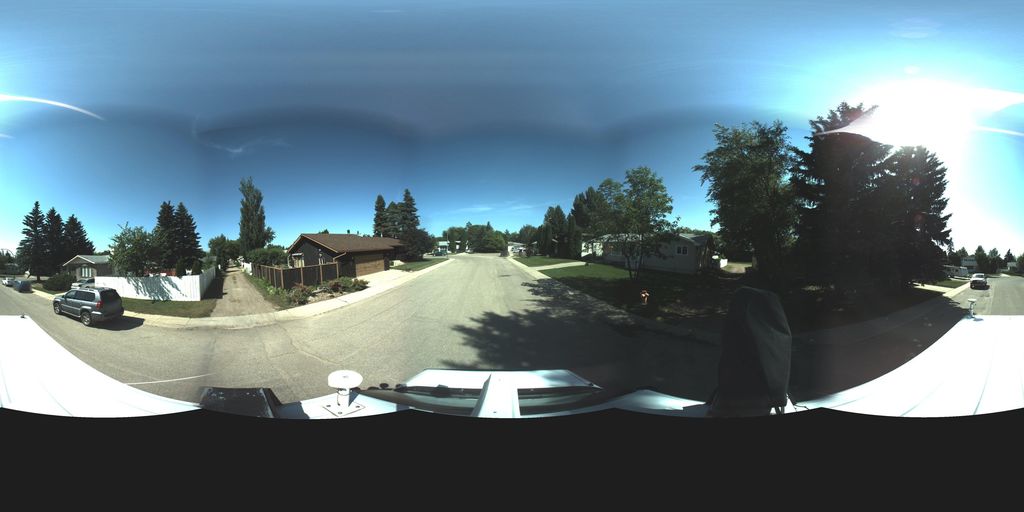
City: saskatoon